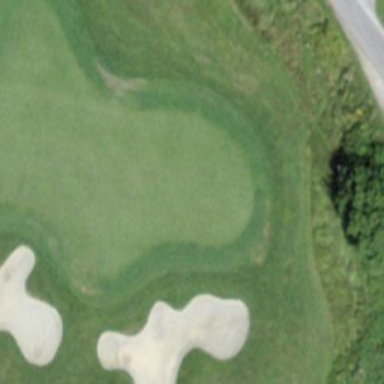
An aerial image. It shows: Golf green.